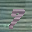
Label: 7